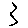
Label: zigzag